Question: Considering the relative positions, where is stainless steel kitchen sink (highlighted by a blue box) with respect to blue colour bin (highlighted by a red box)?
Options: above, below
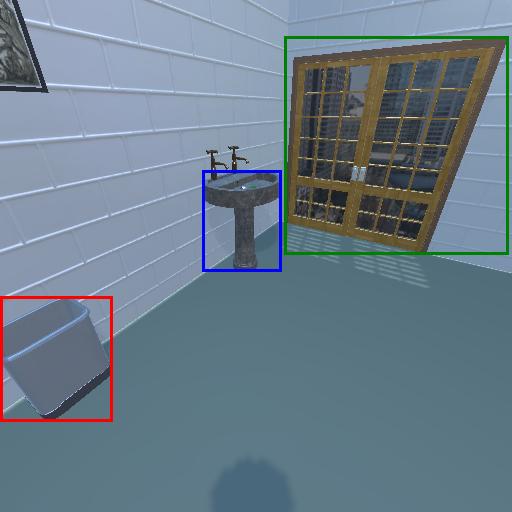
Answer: above